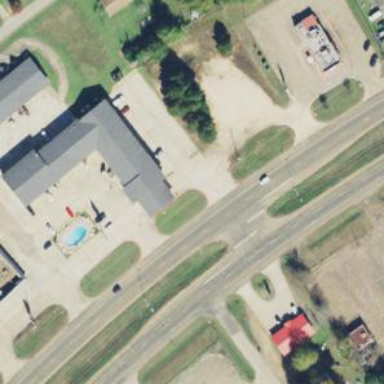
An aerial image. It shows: Hotel building that serves as motel for tourists.